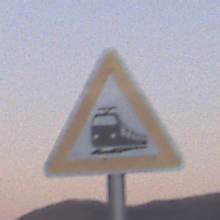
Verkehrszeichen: Bahnuebergang
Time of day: Dusk
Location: Outdoor (Nature)
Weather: Clear
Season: NotSpecified
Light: Natural